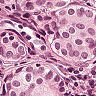
Metastatic tissue present: yes